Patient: sex F, age 71
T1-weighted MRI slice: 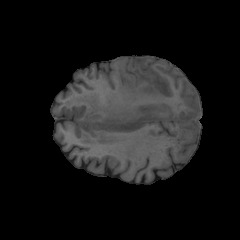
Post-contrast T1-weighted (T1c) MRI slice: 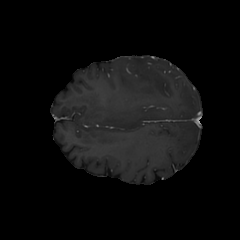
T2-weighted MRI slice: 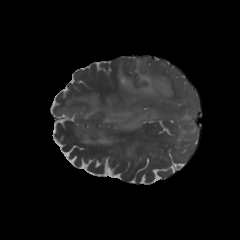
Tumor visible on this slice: yes
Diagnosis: Glioblastoma, IDH-wildtype
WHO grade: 4